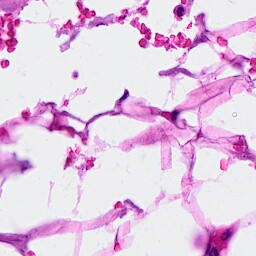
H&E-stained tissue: Breast